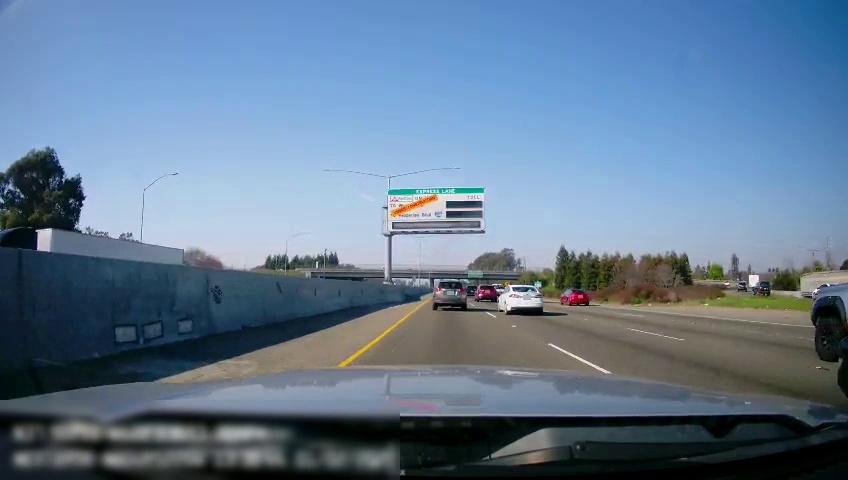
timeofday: Day
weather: Sunny
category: Drivable Space
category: Drivable Space
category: Vehicles | SUV
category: Vehicles | SUV
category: Vehicles | SUV
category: Vehicles | Car
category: Vehicles | Truck
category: Vehicles | Truck
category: Vehicles | SUV
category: Vehicles | Car
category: Vehicles | SUV
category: Vehicles | SUV
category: Vehicles | SUV
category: Vehicles | Car
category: Vehicles | Truck
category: Lanes | Current Lane
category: Lanes | Current Lane
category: Lanes | Alternate Lane
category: Lanes | Alternate Lane
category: Lanes | Alternate Lane
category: Traffic | Signs
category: Traffic | Signs